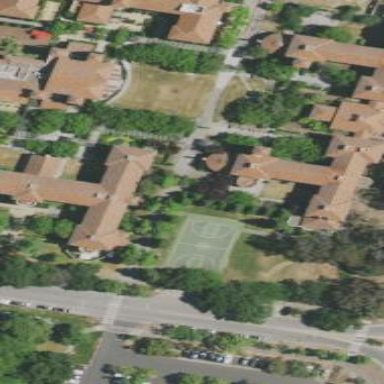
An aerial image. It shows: Dormitory building.